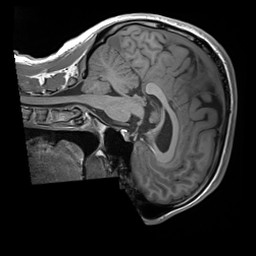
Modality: T1w
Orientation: sagittal
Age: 26
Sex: male
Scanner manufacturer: siemens
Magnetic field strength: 3 T
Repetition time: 1.8 s
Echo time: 0.00232 s